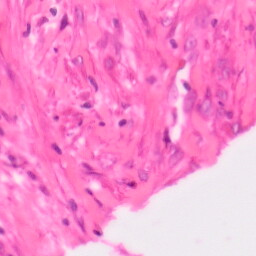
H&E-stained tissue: Colon